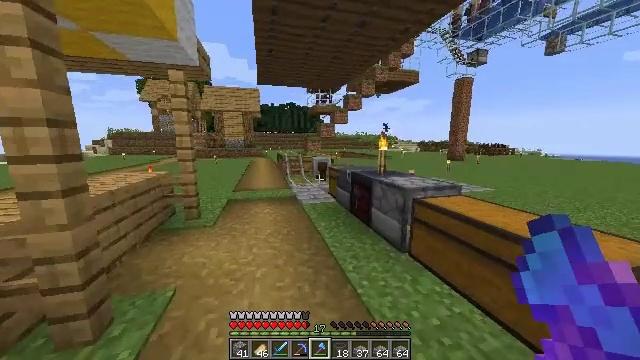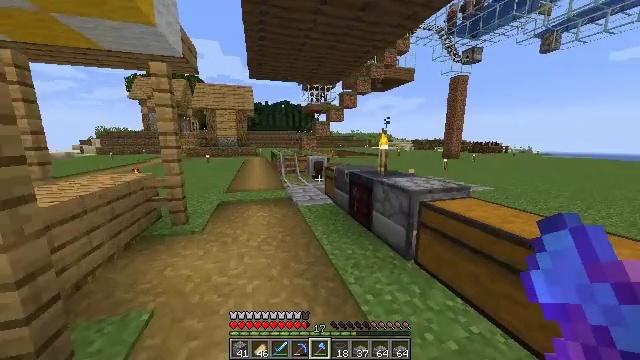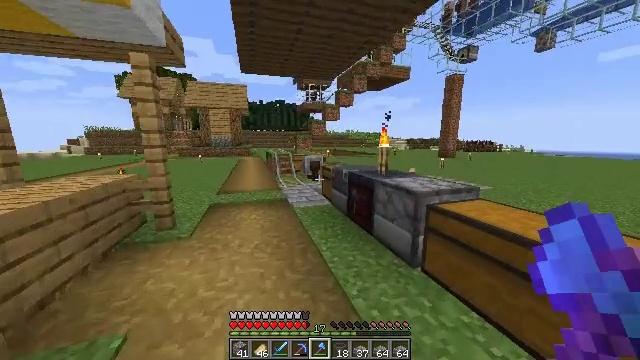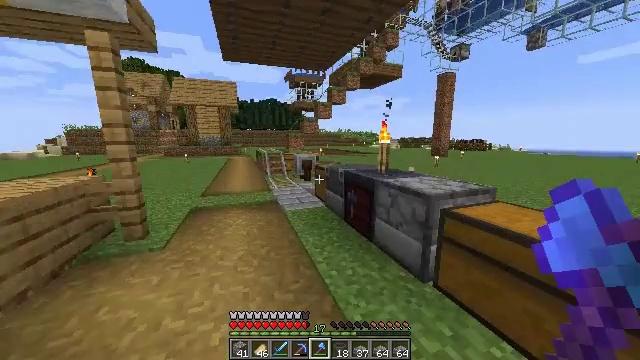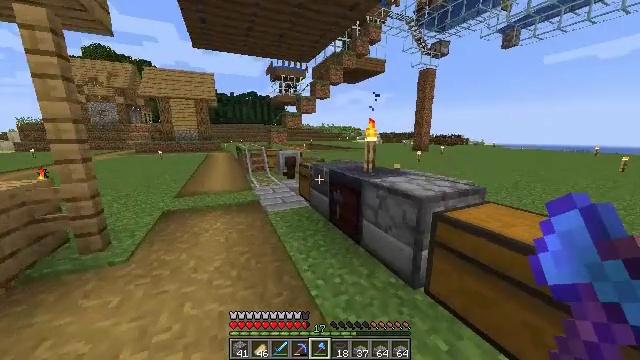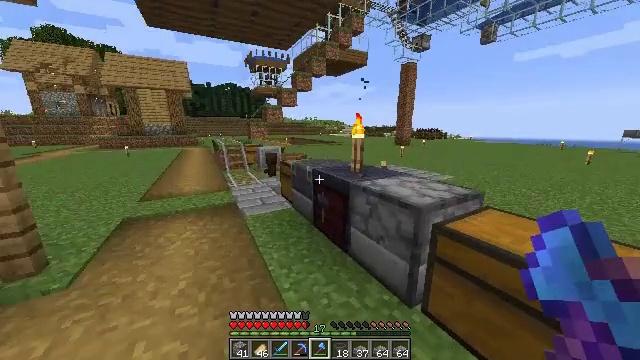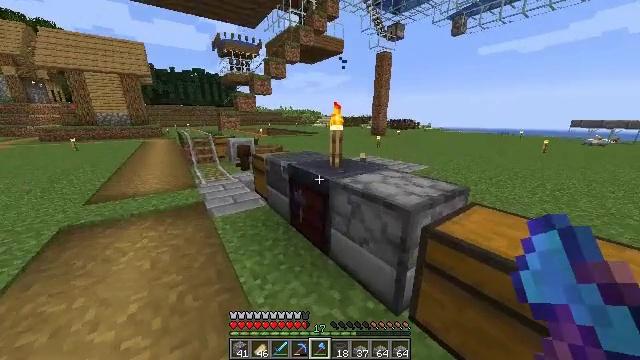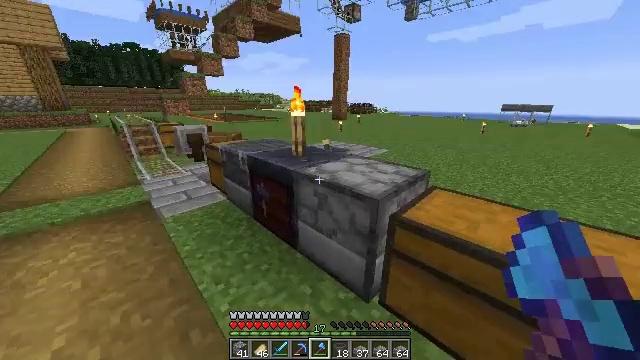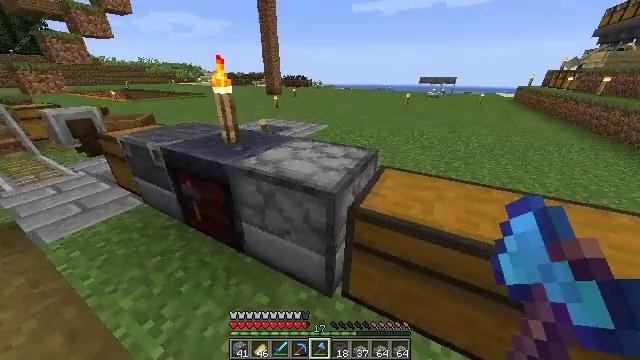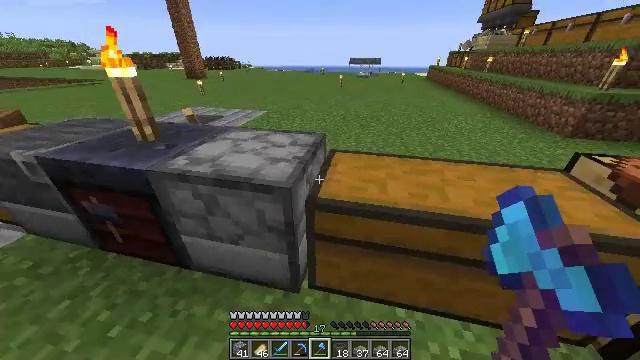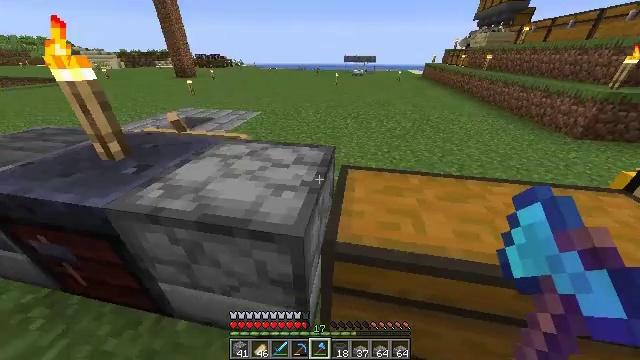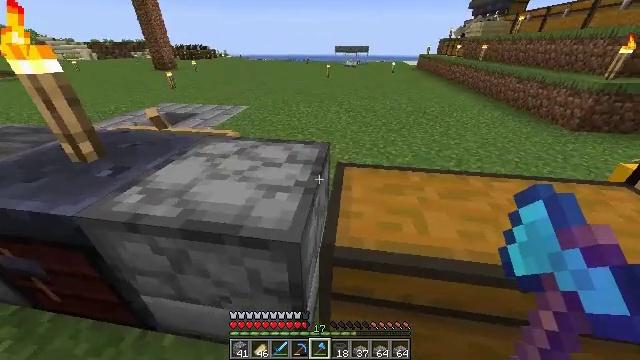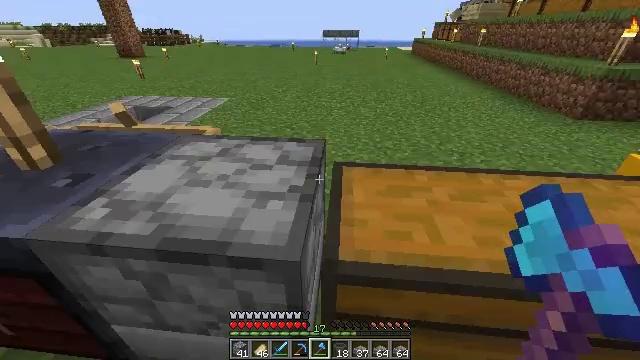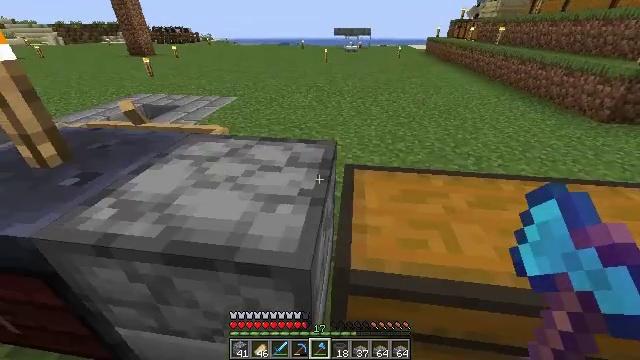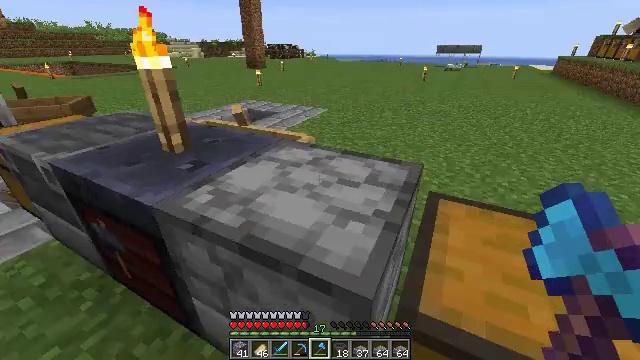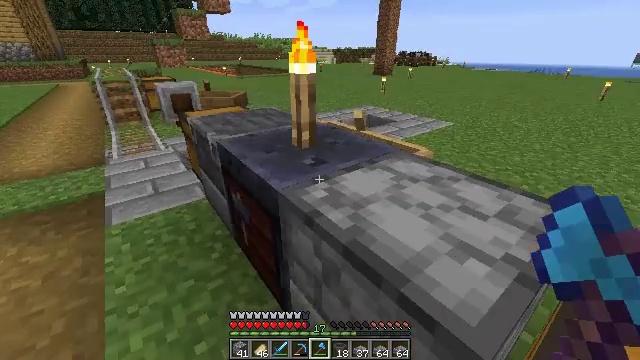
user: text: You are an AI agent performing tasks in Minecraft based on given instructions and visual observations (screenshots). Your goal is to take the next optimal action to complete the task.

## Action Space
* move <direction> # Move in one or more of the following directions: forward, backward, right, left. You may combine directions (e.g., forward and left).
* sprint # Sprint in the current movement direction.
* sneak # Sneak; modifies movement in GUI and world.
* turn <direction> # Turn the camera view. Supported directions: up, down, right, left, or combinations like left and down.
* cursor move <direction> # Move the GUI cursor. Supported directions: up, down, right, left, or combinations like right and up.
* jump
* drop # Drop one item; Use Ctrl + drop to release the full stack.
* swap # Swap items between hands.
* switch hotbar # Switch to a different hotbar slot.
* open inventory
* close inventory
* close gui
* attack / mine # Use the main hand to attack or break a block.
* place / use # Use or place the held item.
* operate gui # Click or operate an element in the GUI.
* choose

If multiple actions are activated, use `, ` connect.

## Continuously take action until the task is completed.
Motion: motion action
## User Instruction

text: Open the crafting table to craft an iron block.
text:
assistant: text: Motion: move forward, turn right
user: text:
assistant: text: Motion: move forward, sprint, turn right
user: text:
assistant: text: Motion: move forward, sprint, turn right
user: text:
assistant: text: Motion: move forward, sprint, turn right and down
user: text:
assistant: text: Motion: move forward, sprint, turn right and down
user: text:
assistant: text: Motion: move forward, turn right and down
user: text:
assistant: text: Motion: move forward, turn right and down
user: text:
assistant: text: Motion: move forward, turn right and down
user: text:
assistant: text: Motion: move forward, turn right and down
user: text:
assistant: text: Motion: turn right
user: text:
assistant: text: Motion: turn right
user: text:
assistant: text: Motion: turn right
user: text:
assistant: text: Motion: turn left
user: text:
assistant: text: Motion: turn left and up
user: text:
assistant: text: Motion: move left, turn left and up
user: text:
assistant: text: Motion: move left, turn left
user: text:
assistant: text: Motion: move forward and move left
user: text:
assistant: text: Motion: move forward and move left
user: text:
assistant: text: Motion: move forward and move left
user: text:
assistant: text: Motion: move forward and move left
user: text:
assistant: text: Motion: move forward and move left
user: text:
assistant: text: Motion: move forward and move left
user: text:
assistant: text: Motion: move forward and move left
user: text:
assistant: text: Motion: move forward and move left
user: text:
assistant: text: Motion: move forward and move left
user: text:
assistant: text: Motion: move forward and move left
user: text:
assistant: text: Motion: move forward and move left
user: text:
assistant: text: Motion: move forward and move left
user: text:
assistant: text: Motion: move forward and move left
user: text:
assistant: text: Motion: move forward and move left